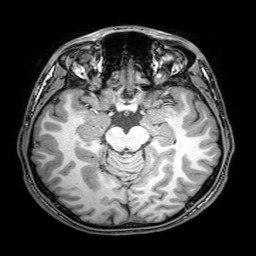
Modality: T1w
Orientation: coronal
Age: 23
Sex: female